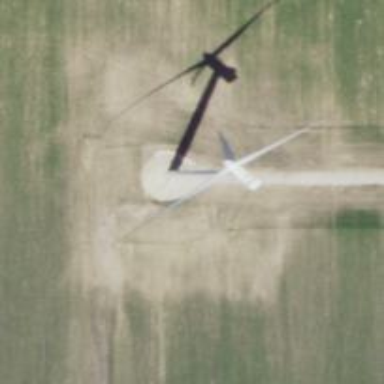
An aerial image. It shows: Wind generator powered by wind turbines of horizontal axis type. It is manufactured by Vestas.